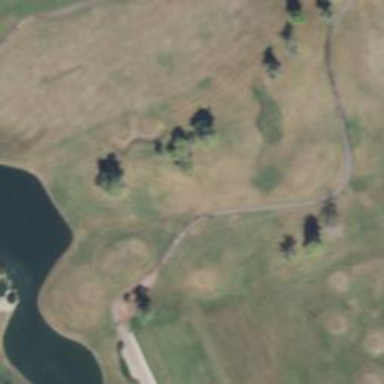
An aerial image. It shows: Golf fairway surrounded by grass.